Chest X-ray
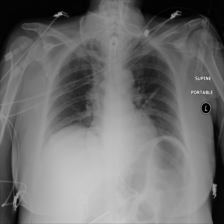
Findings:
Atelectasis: negative
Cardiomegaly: negative
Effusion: negative
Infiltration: negative
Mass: negative
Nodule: negative
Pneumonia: negative
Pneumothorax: negative
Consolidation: negative
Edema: negative
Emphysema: negative
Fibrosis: negative
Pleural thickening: negative
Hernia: negative